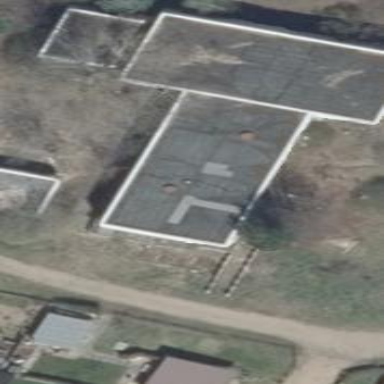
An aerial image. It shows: Flat roofed building with black roof.